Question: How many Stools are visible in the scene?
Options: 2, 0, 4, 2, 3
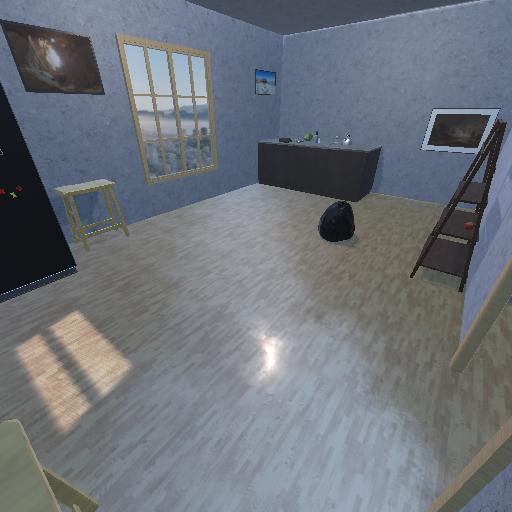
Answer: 2